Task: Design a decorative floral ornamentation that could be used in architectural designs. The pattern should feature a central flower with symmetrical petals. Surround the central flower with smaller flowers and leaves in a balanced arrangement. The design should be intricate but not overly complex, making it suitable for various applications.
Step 732:
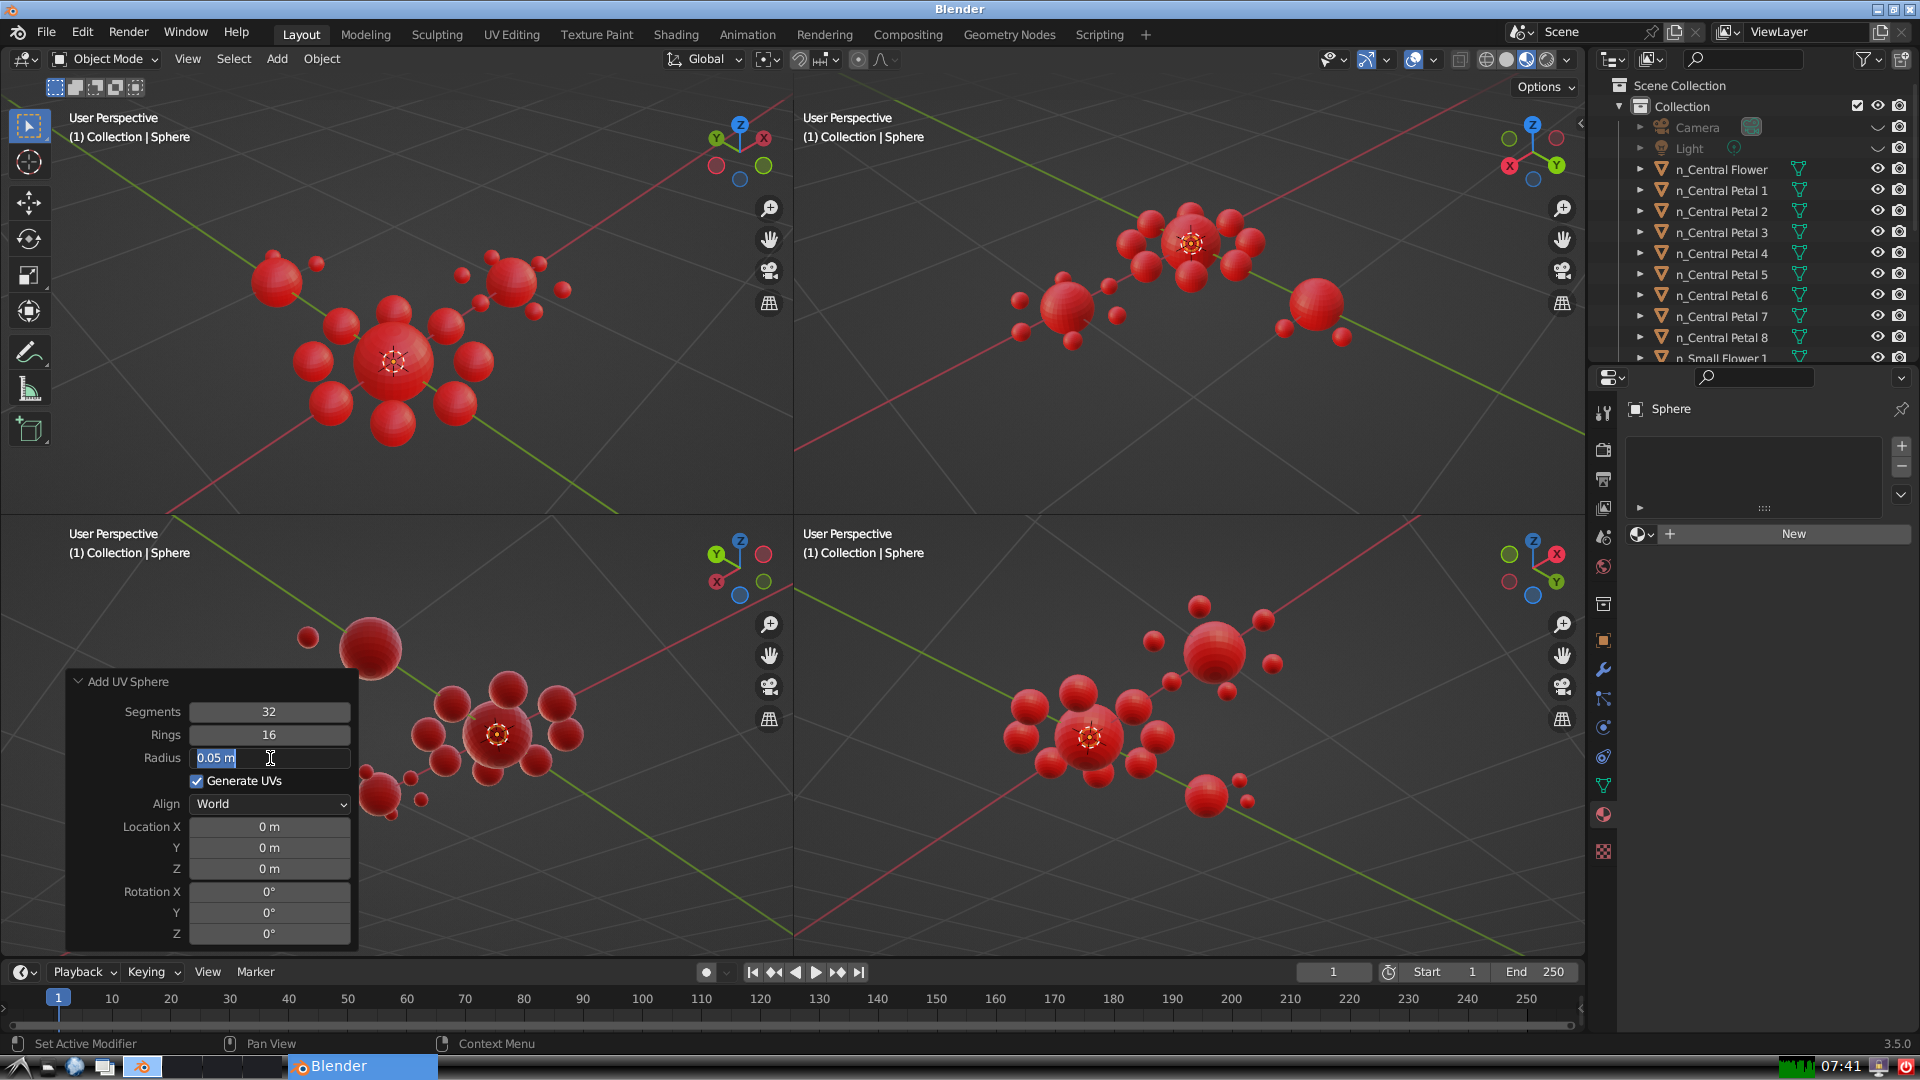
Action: input_text: 0.05